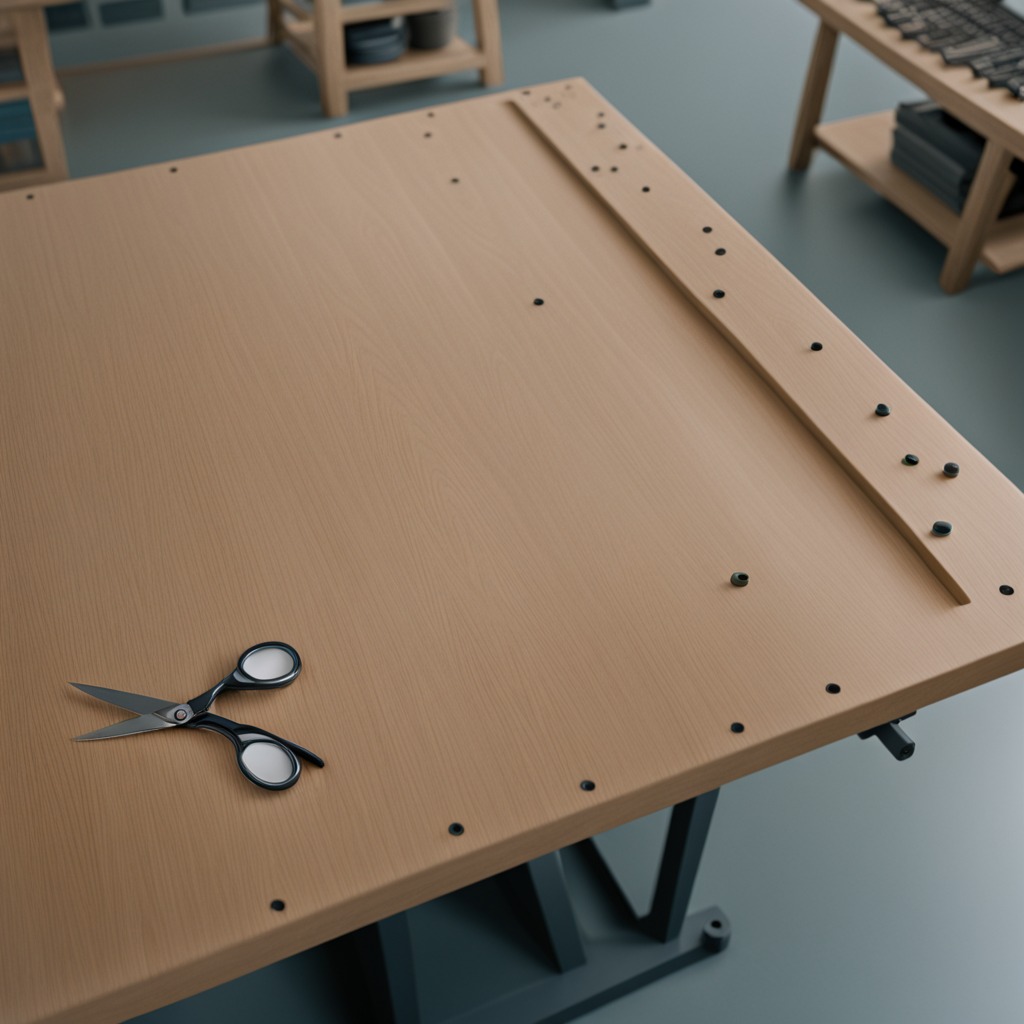
A scissor lying on a workbench inside a coastal fishing gear workshop